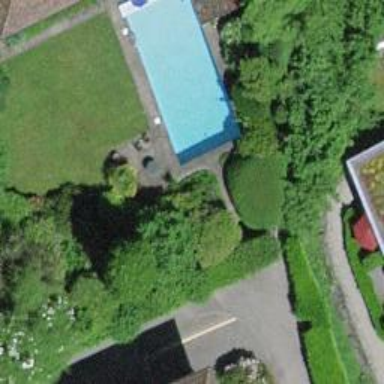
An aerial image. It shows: Swimming pool located in leisure land.